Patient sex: M
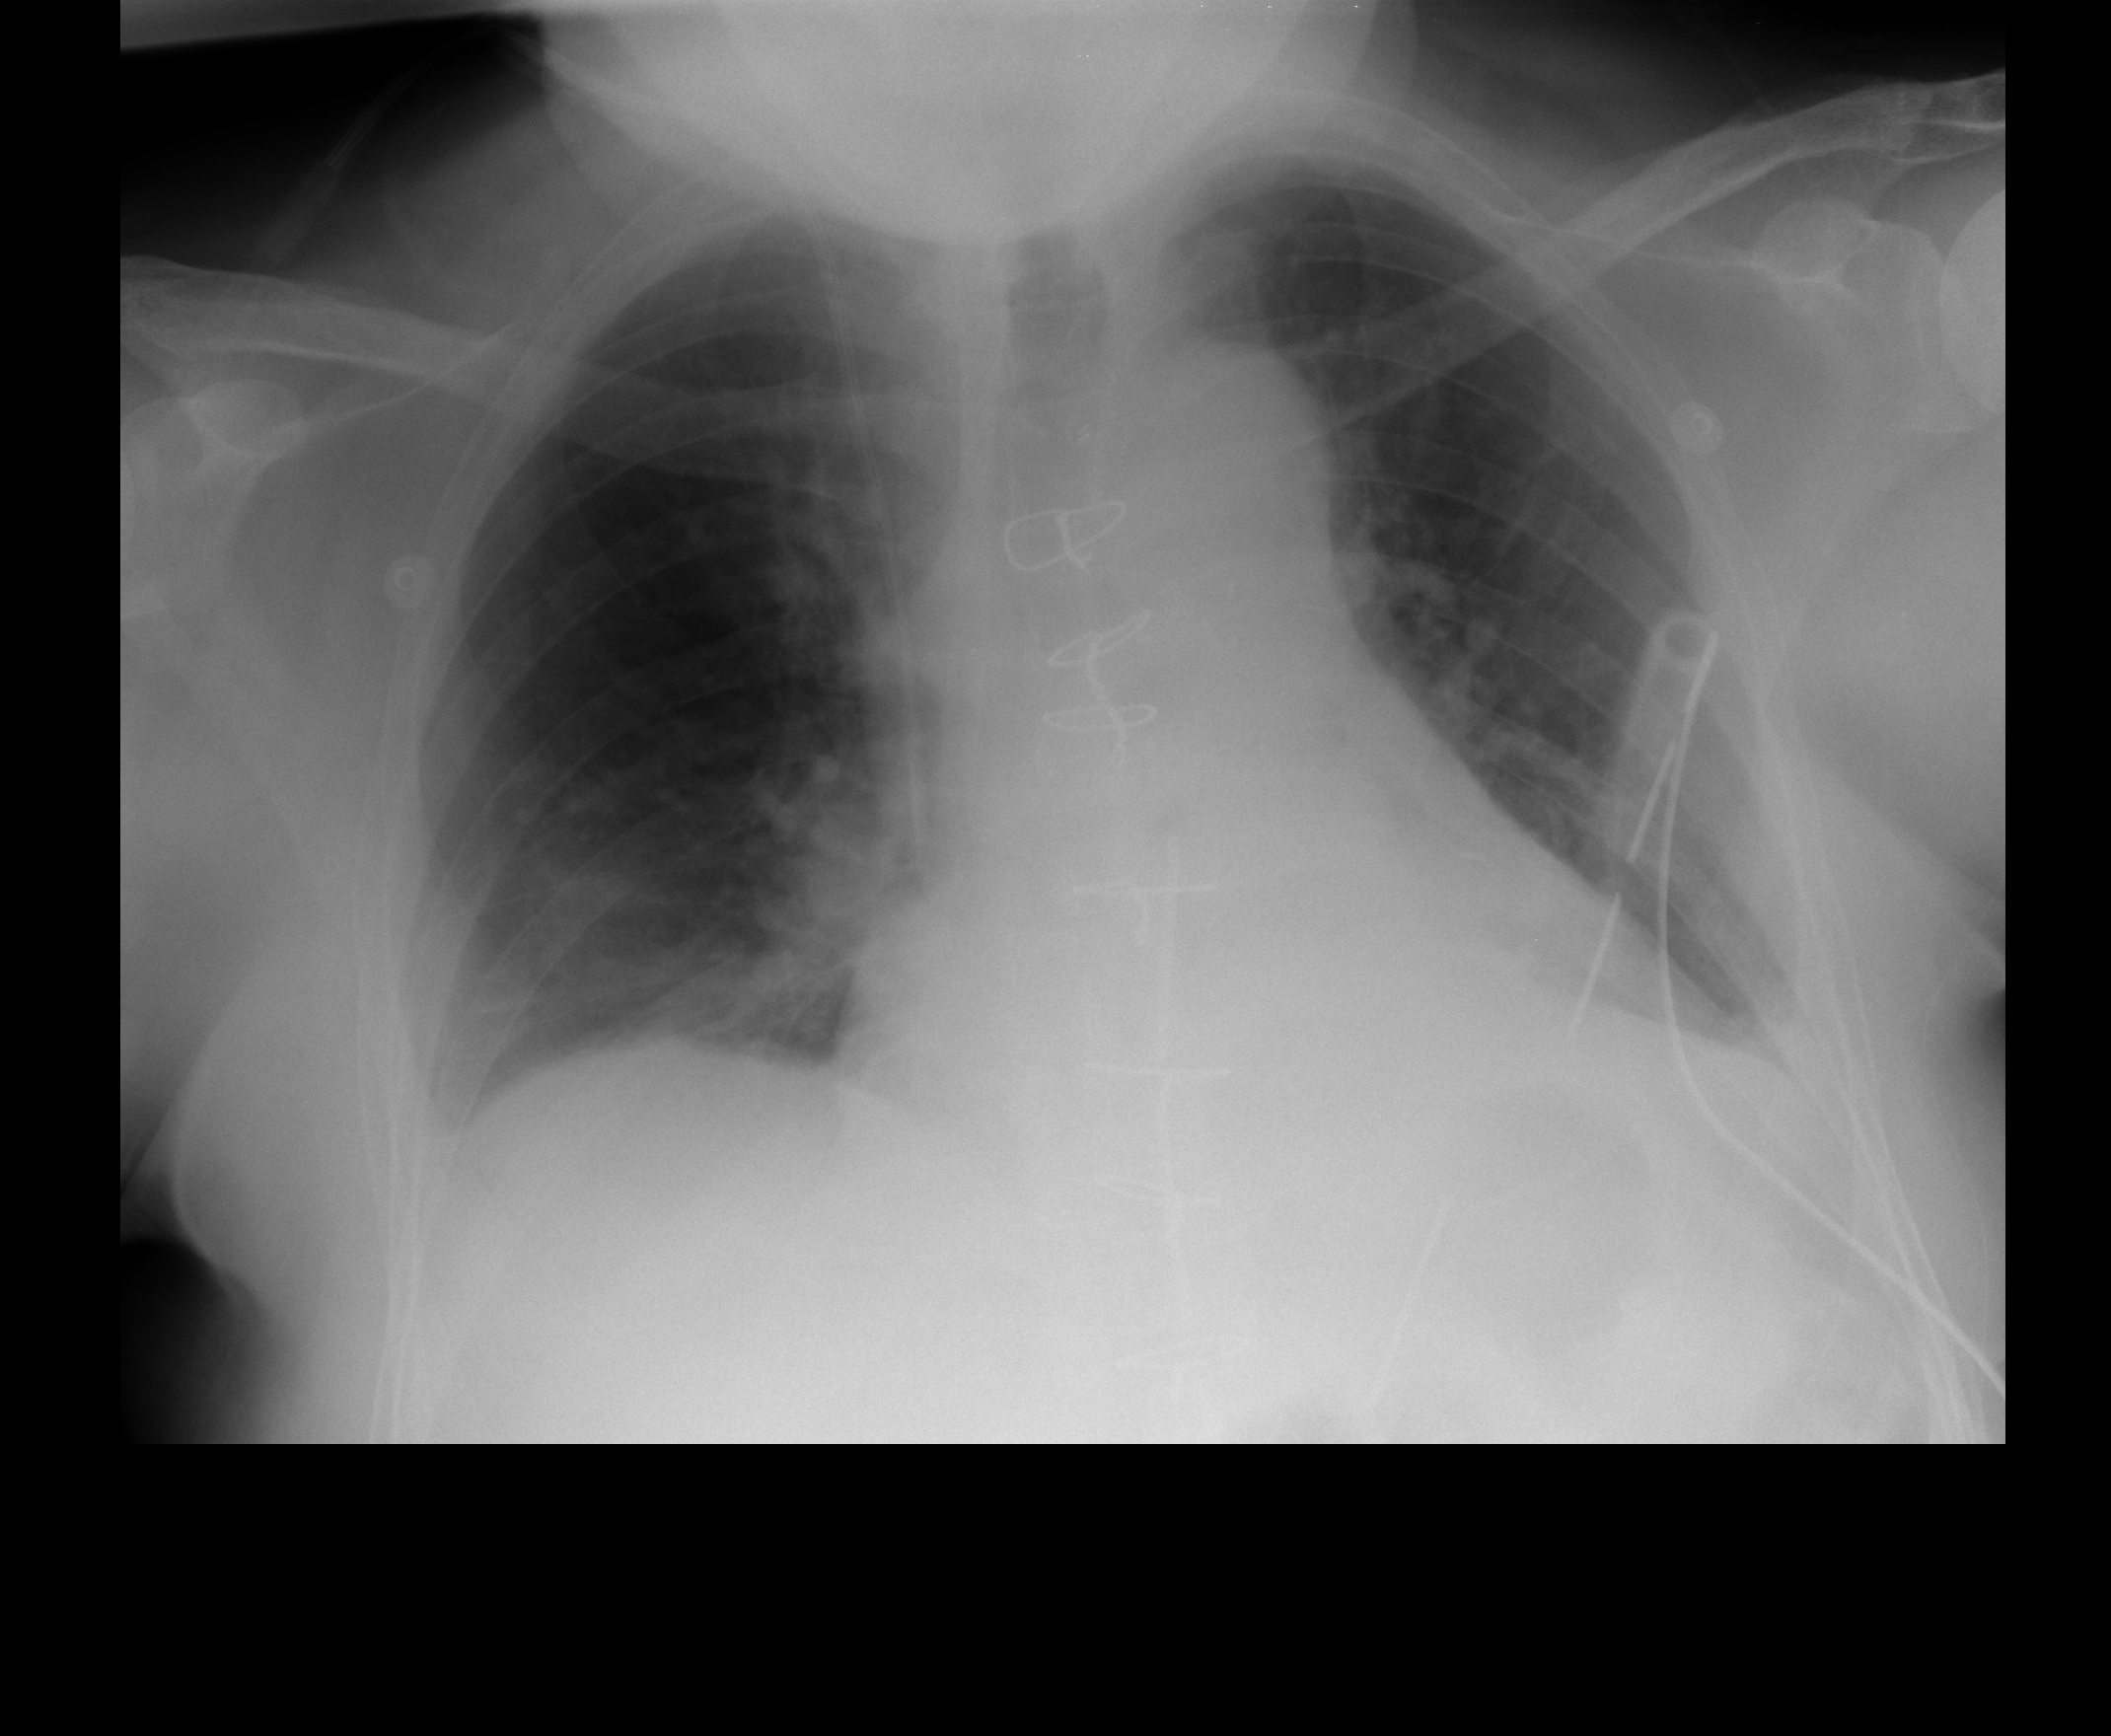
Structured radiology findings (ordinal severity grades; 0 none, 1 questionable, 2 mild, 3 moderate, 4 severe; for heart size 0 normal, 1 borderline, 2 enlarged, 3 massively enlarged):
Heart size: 0
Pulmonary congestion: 0
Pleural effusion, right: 0
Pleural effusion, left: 0
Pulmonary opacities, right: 0
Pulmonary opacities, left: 0
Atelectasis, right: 2
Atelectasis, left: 0